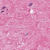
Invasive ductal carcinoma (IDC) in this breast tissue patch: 0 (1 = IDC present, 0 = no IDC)